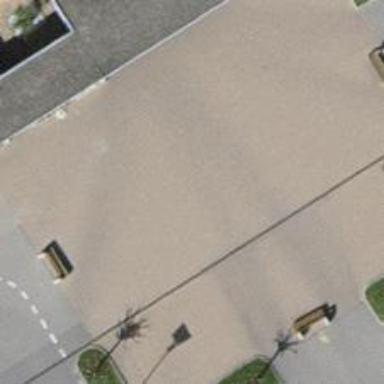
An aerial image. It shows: Path made of paving stones.